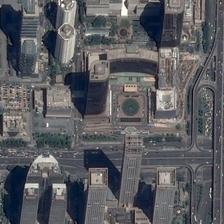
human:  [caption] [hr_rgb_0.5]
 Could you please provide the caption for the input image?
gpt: there are many tall buildings on both sides of the road .

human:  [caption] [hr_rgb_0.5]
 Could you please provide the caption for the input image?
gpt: these buildings are the economic center of the city .

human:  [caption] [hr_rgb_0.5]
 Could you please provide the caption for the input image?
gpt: these buildings are the economic center of the city .

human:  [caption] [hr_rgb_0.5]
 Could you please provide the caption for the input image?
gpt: there are many tall buildings on both sides of the road .

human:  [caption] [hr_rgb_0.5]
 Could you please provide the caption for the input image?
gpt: there are many tall buildings on both sides of the road .